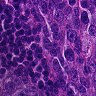
Metastatic tissue present: yes